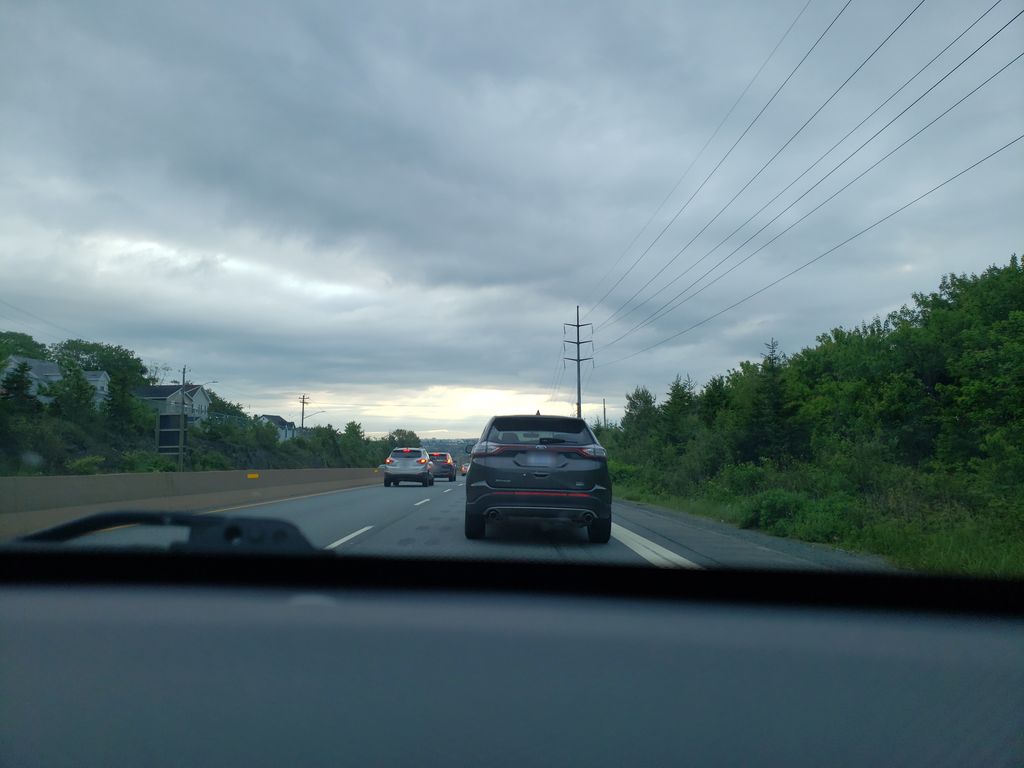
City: halifax